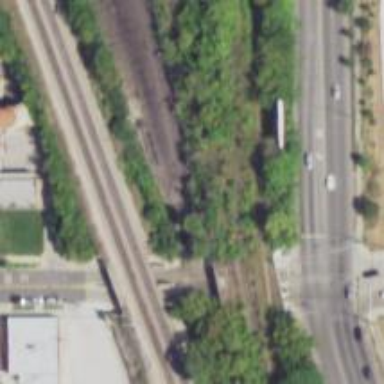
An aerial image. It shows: Disused railway siding bridge.